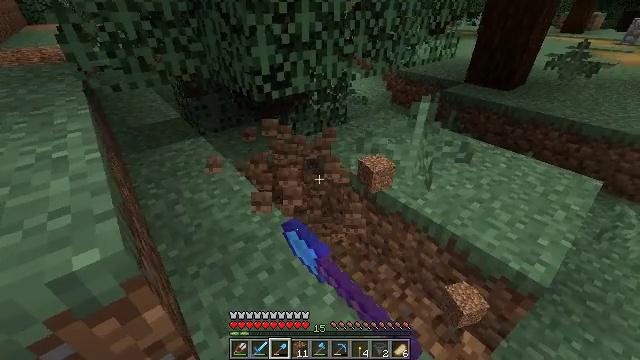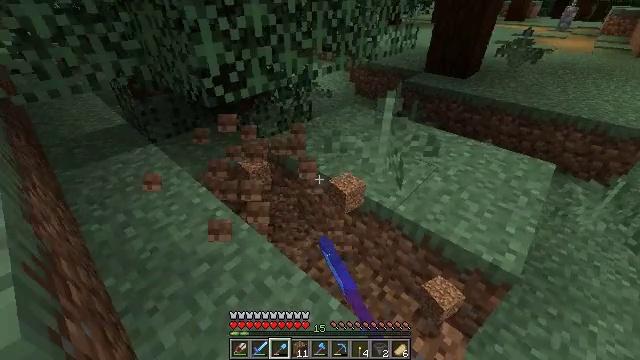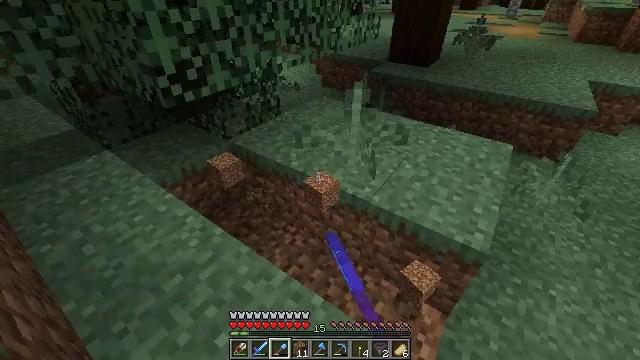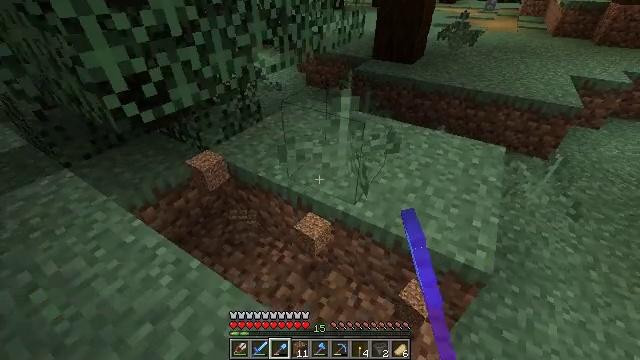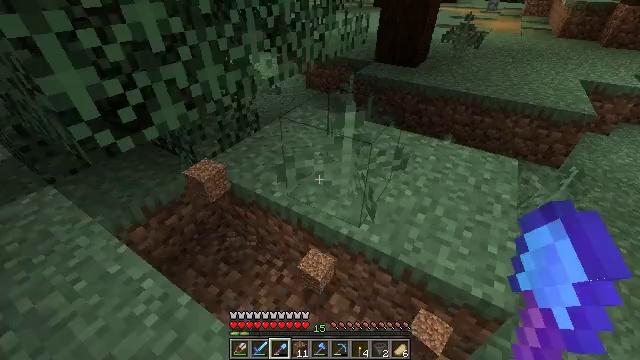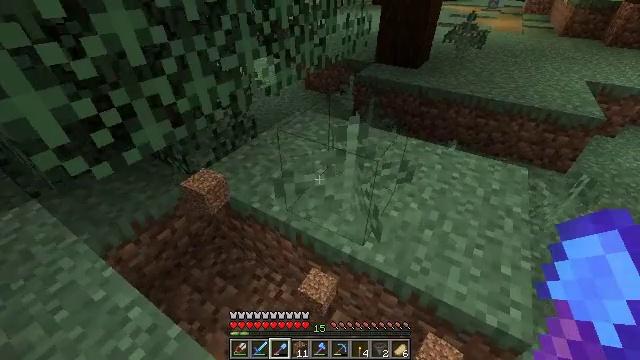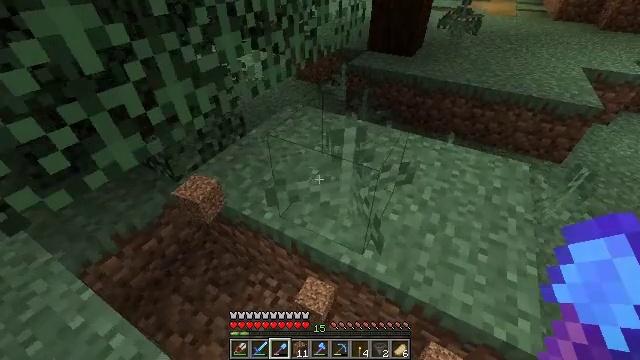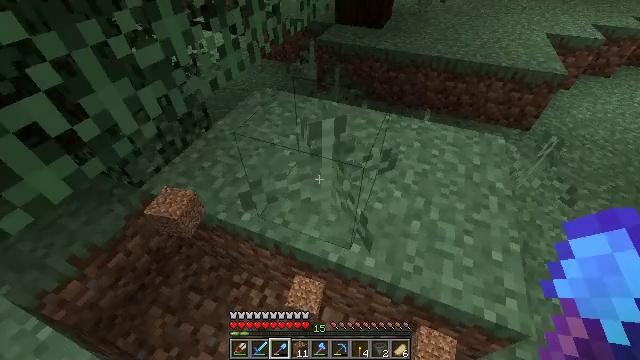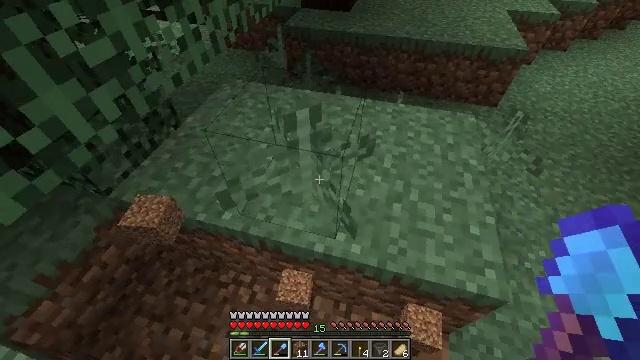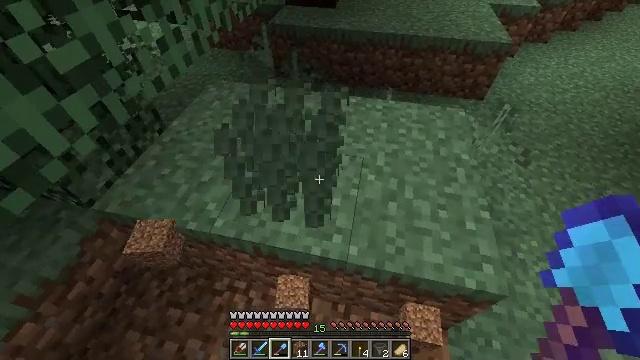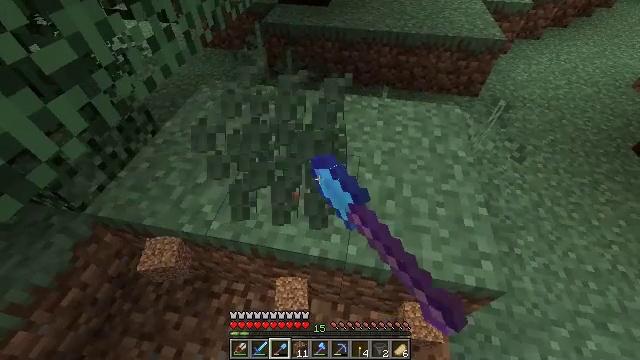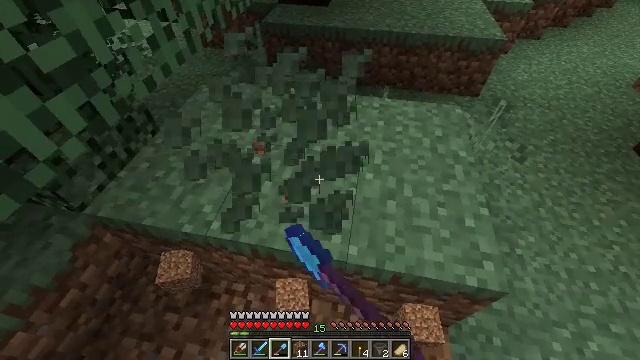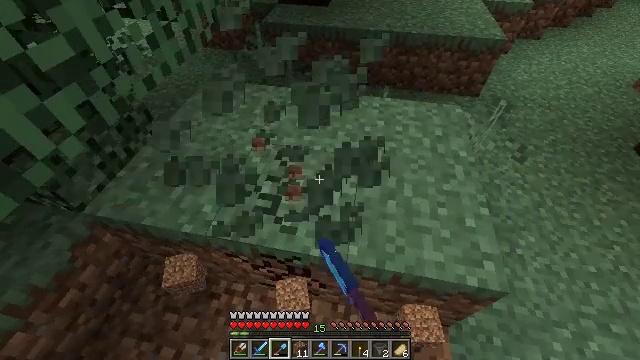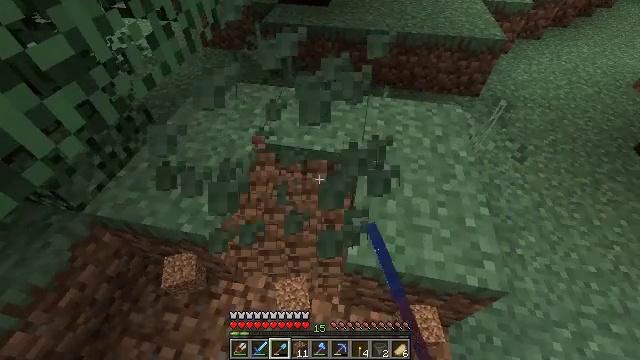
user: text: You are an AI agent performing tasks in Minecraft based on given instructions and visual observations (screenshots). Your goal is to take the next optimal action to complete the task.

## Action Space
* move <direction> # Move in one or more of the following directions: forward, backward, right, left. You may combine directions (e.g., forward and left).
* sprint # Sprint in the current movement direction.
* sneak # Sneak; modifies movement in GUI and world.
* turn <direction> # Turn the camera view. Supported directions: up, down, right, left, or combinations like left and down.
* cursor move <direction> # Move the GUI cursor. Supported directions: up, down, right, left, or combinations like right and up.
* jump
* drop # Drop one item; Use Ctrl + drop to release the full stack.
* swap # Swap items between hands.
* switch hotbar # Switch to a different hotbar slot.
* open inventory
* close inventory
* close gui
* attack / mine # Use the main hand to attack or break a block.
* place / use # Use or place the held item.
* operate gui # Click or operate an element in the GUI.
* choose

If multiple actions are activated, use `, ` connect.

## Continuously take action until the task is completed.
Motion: motion action
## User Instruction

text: Collect fern using your hands.
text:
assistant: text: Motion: move forward, turn right and down
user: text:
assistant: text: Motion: move forward, turn right and down
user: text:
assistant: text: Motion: move forward, turn right
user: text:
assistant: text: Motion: move forward
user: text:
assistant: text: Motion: move forward
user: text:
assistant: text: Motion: move forward, turn right and down
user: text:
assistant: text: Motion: turn right and down
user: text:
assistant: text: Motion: turn right and down
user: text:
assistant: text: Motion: turn right, attack / mine
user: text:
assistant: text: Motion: turn right, attack / mine
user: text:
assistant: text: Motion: attack / mine
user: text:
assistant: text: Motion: attack / mine
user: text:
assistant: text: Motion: attack / mine
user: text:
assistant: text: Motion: attack / mine